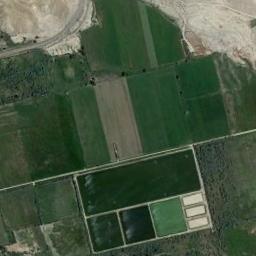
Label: rectangular_farmland